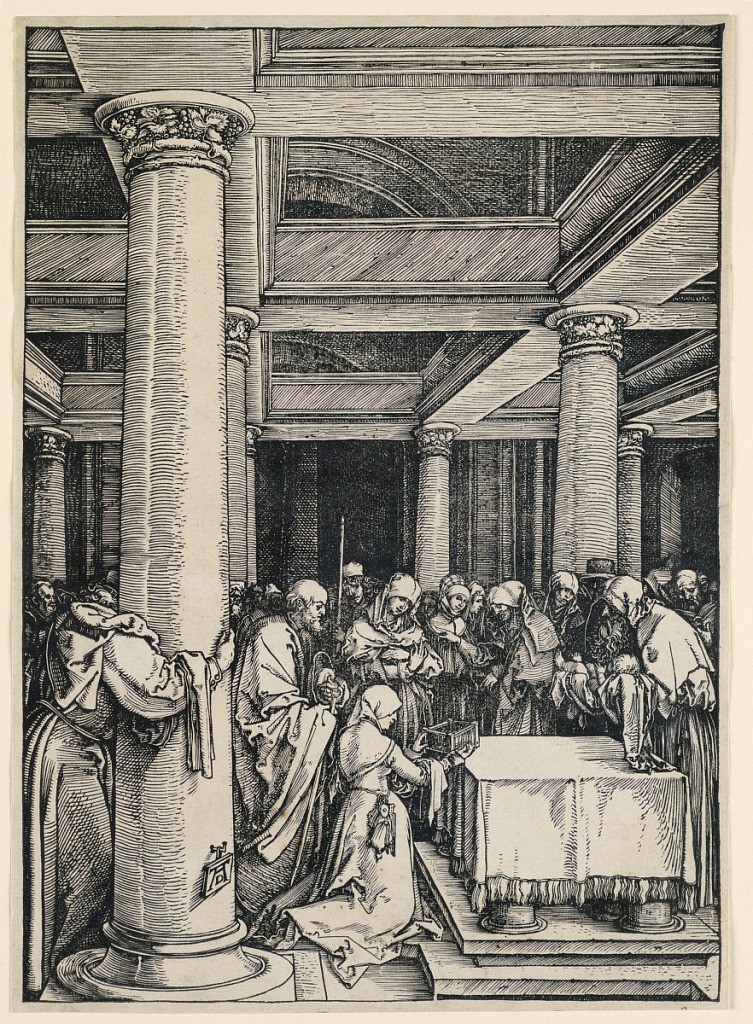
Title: The Presentation in the Temple. from the Life of the Virgin series
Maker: Albrecht Dürer, German, 1471–1528
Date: ca. 1506
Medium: Woodcut on laid paper
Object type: Print
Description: Vertical rectangle. The Virgin kneels in the foreground, St. Joseph standing beside her. The Child is in the arms of the Priest, right. Spectators in background.